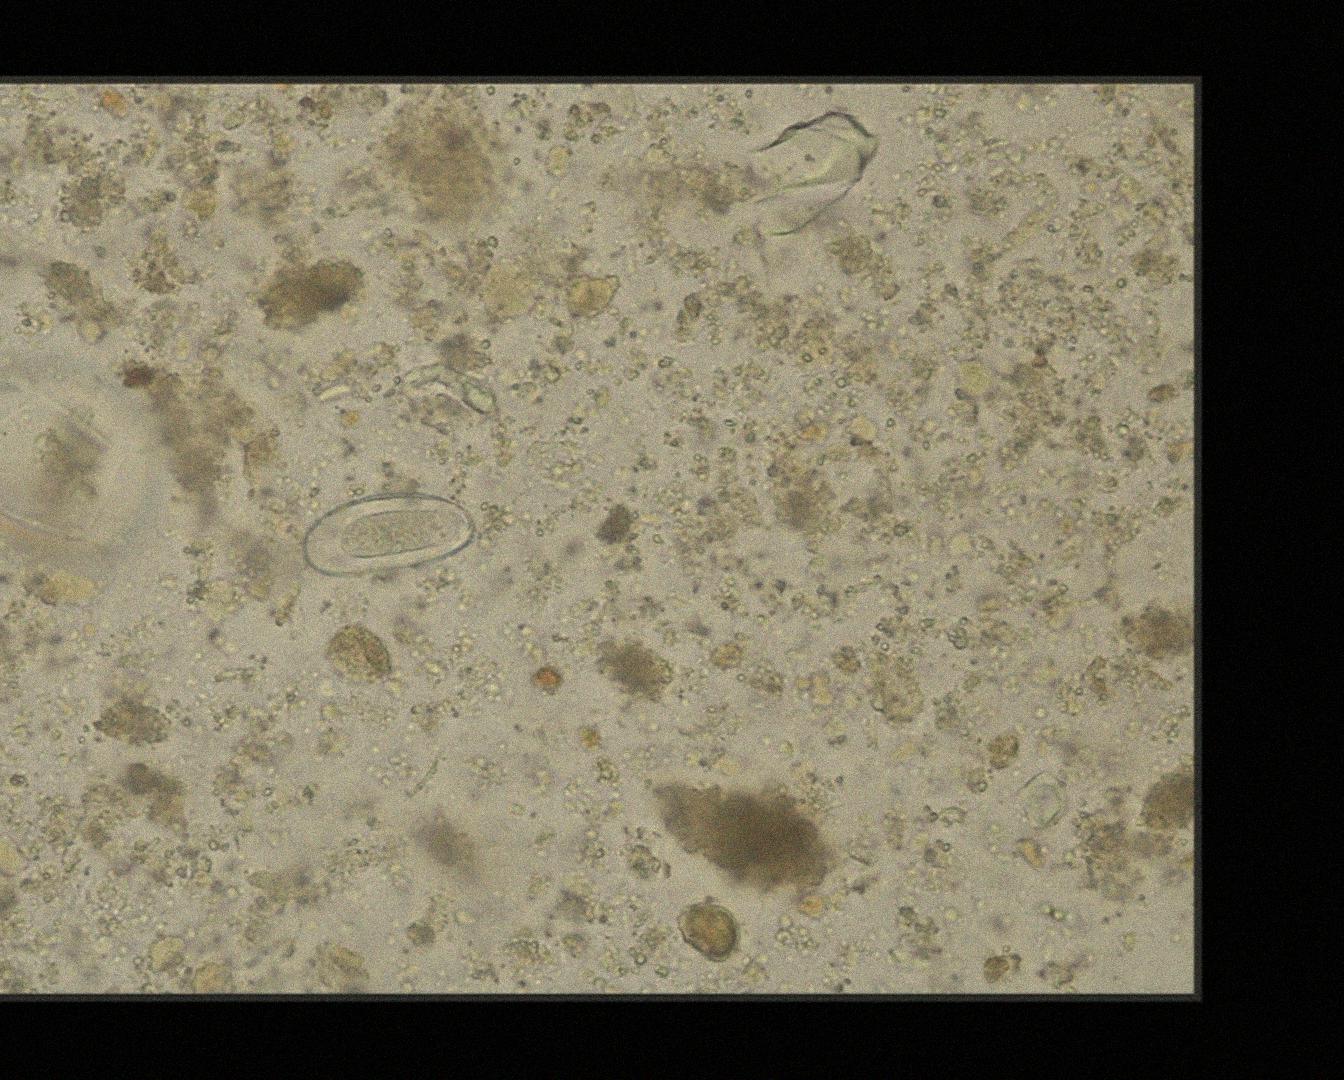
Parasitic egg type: Enterobius vermicularis